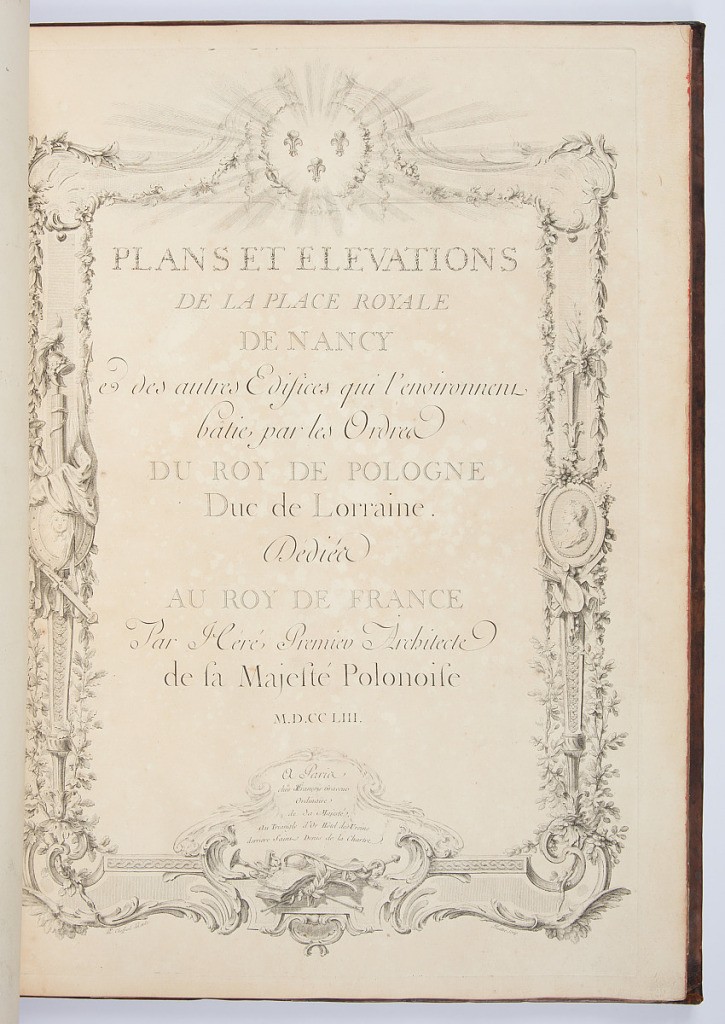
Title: Title Page
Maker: Emmanuel Héré de Corny, French, 1705–1763
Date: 1753
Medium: Engraving
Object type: Bound print
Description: Title page for the plans and elevations of the Place Royale in Nancy, as well as other nearby buildings. The title is printed in the center of an ornate frame with garlands, trophies, scrolls, and three shining fleurs-de-lys at the top of the page.